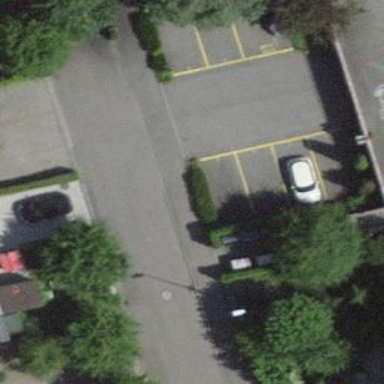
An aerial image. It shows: Parking area with surface.